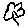
Label: tree